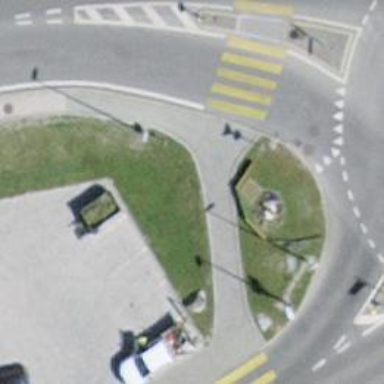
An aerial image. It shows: Sidewalk along the footway.